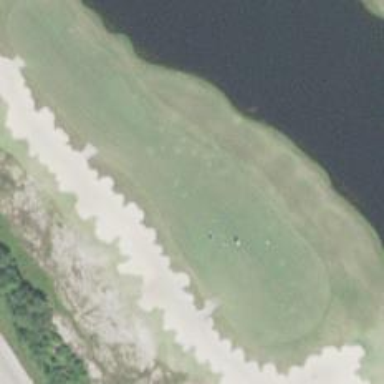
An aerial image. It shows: Golf hole.